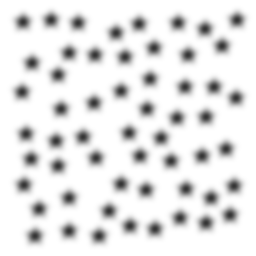
Squares: 0
Triangles: 0
Stars: 56
Total shapes: 56